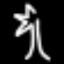
Label: palm tree